Field crop: maize
Growth stage: 2
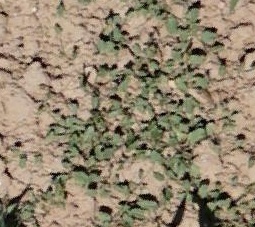
Species: convolvulus